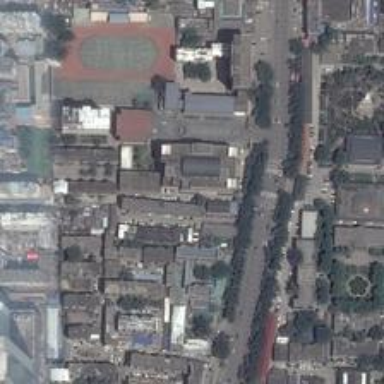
A bustling block with lush plants and a playground is near the avenue .